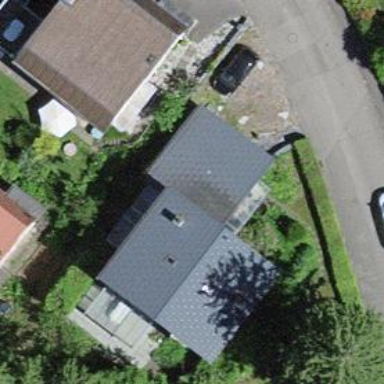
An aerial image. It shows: Garage.